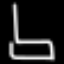
Label: chair